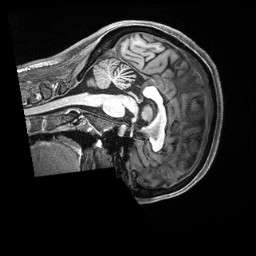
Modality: T1w
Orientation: sagittal
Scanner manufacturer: siemens
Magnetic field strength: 3 T
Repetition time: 2.5 s
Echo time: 0.00231 s